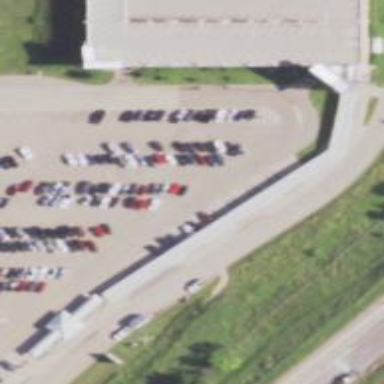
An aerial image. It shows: Shelter for public transportation.